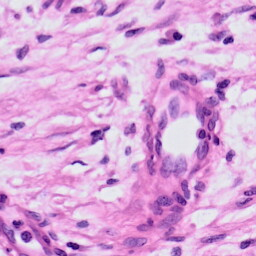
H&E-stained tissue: Skin